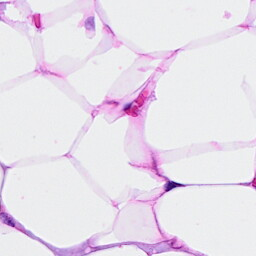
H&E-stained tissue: Breast